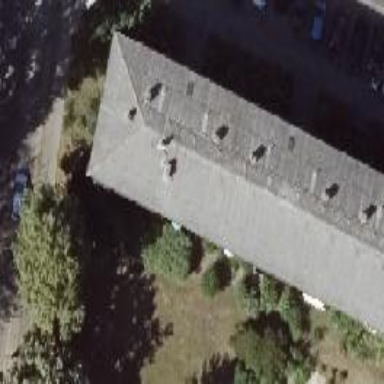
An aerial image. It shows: Hipped-roof building with apartments.